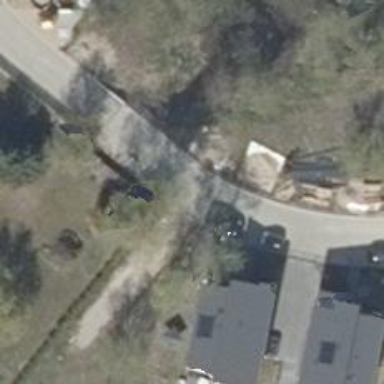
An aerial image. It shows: Living street with no sidewalk.